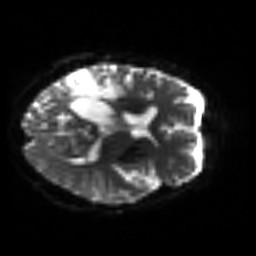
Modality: sbref
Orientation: axial
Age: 62
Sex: female
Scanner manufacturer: siemens
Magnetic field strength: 3 T
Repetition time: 3.2 s
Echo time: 0.081 s